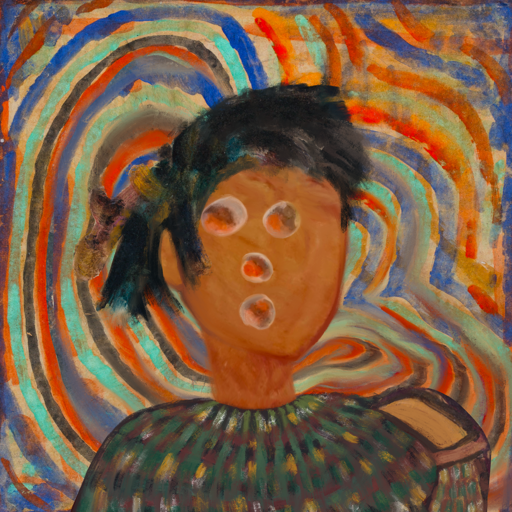
Background: Sisters, Head And Neck Front: Pious_Lady, Face Front: Rupkatha, Bust: After_Raid, Hair Front: Pipe, Head Accessory: Blank, Second Necklace: Blank, Necklace: Blank, Baby: Blank